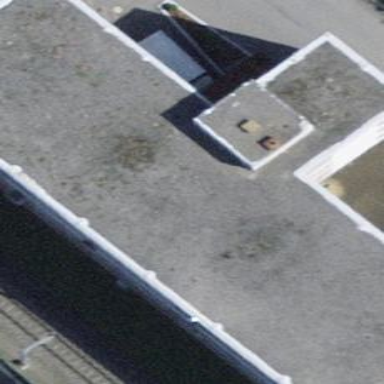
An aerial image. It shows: Commercial building.